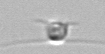
Label: Chaetoceros_similis